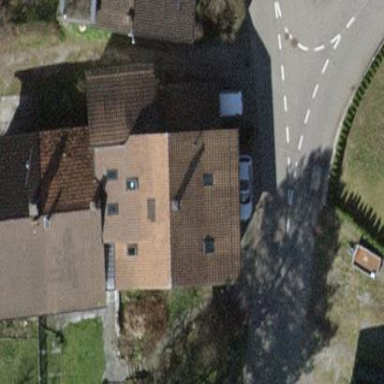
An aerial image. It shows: Gabled roofed house.